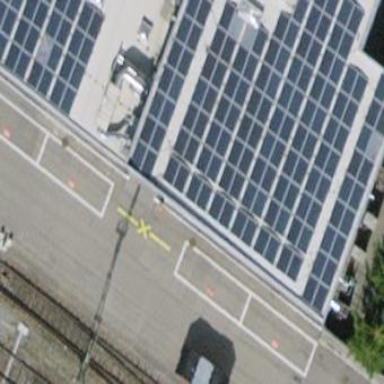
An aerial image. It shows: Solar power generator with photovoltaic panels.